Question: I created an app and I use this example <URL>.
when I use the onCreateOptionsMenu(Menu menu) function and menu button create its shown in the first line and the line of the tabs is one behind it. How can I make the tabs and the menu button(three dots)
be in the same line?
I tried this
'''
requestWindowFeature(Window.FEATURE_NO_TITLE);
'''
also this
'''
actionBar.setDisplayShowTitleEnabled(false);
actionBar.setDisplayShowHomeEnabled(false);
'''
and this is only removed the title and the icon and now I have one empty line with menu button(...)
this its how its look now
Thanks
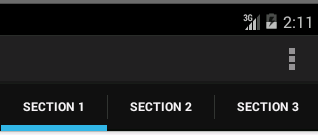
Answer: This is the expected behavior for non-tablet sized screens, so unless you roll your own ActionBar-isque implementation, you can't make the top ActionBar to go away as long as you have menu items.
However if you don't need the menu button, you can remove the top ActionBar entirely through
'''
actionBar.setNavigationMode(ActionBar.NAVIGATION_MODE_TABS);
actionBar.setDisplayShowTitleEnabled(false);
actionBar.setDisplayShowHomeEnabled(false);
'''